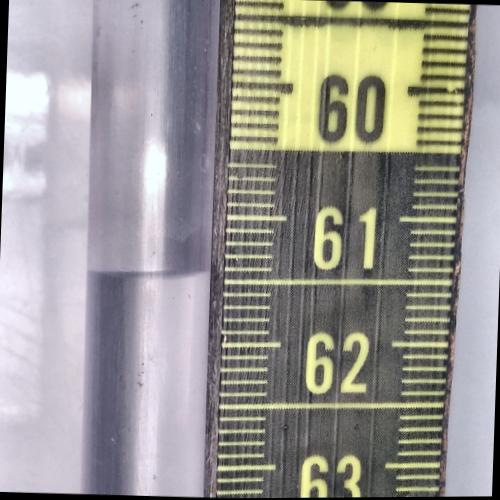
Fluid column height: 61.4 cm